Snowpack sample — Buffalo Mountain, Silverthorne, Colorado, USA (1/25/25, 10:11 AM MST)
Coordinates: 39.6222, -106.1139
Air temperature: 22 °F
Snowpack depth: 110 cm
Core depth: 10 cm
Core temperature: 46.4 °F
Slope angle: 12°, slope face: 102°
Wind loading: high
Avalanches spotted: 0
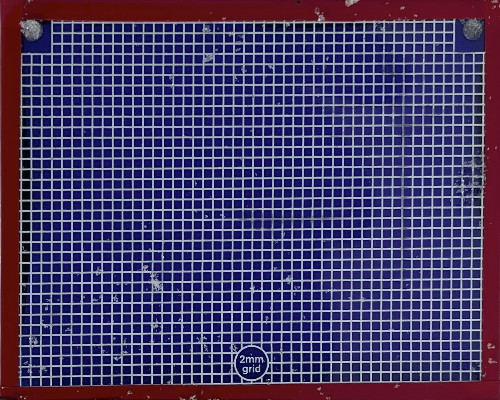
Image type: profile
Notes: No avalanches nearby, collected on the outskirts of a fire break 15 meters from the treeline, on way to Buffalo and Red Mountain